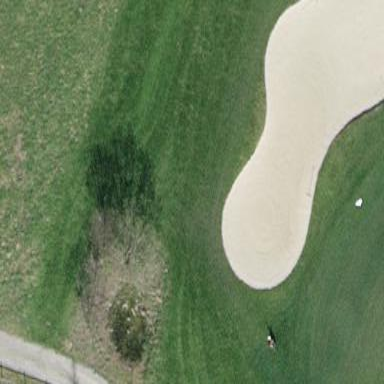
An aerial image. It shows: Golf bunker filled with natural sand.